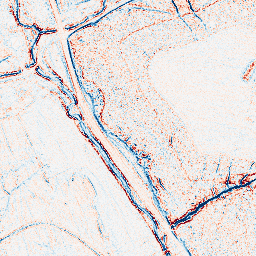
Category: edge_preserving
Decomposition family: bilateral
Decomposition parameters: d: 5
sigma_color: 100
sigma_space: 150
Upsampling method: quartic
Upsampling parameters: scale: 2
Upsampling scale: 2